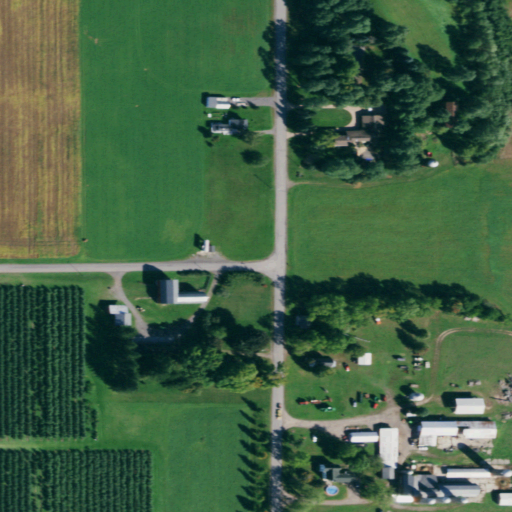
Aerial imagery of mountain in New York named Pine Hill containing cultivated crops, pasture, open development, low intensity development, and medium intensity development